【题型】填空题　【知识点】平面几何　【难度】easy
如图, 已知 $AB // CD, \angle B = 150^\circ, \angle D = 130^\circ$, 那么 $\angle E = $ \_\_\_\_\_\_度。

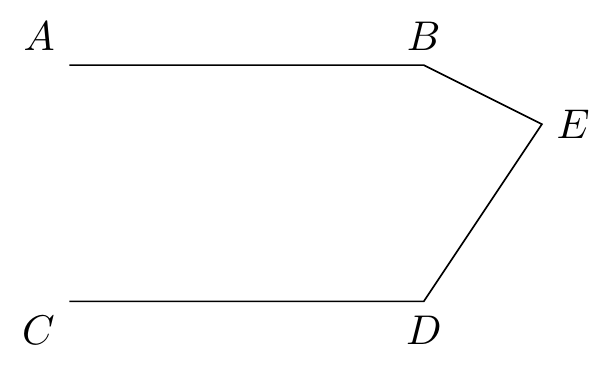
【解答】
解：过点\( E \)作\( EF// AB \),

\(\because AB// CD\),
\(\therefore AB// EF// CD\),
\(\therefore \angle 1+\angle B = 180^{\circ}\), \(\angle 2+\angle D = 180^{\circ}\),
\(\because \angle B = 150^{\circ}\), \(\angle D = 130^{\circ}\),
\(\therefore \angle 1 = 30^{\circ}\), \(\angle 2 = 50^{\circ}\),
\(\therefore \angle BED=\angle 1+\angle 2 = 80^{\circ}\)．
故答案为：\(80\)．
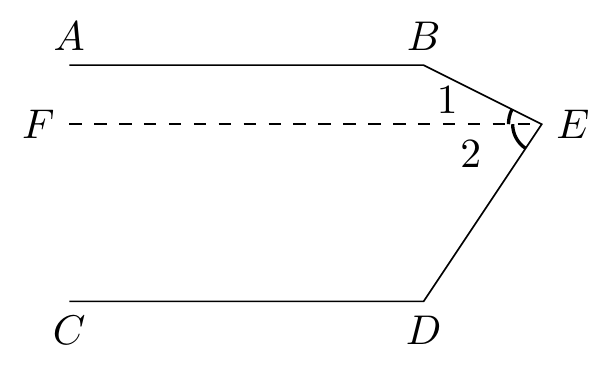